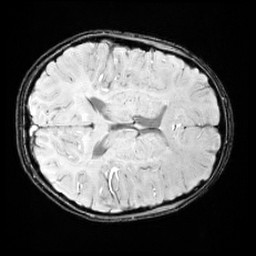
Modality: SWI
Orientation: axial
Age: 12
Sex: male
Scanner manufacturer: siemens
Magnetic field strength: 3 T
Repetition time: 0.027 s
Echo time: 0.02 s